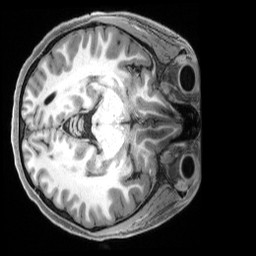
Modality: T1w
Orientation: axial
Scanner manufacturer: siemens
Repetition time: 2.5 s
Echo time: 0.00231 s